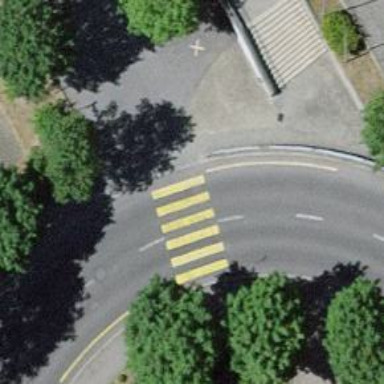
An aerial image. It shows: Uncontrolled zebra crossing with zebra markings.